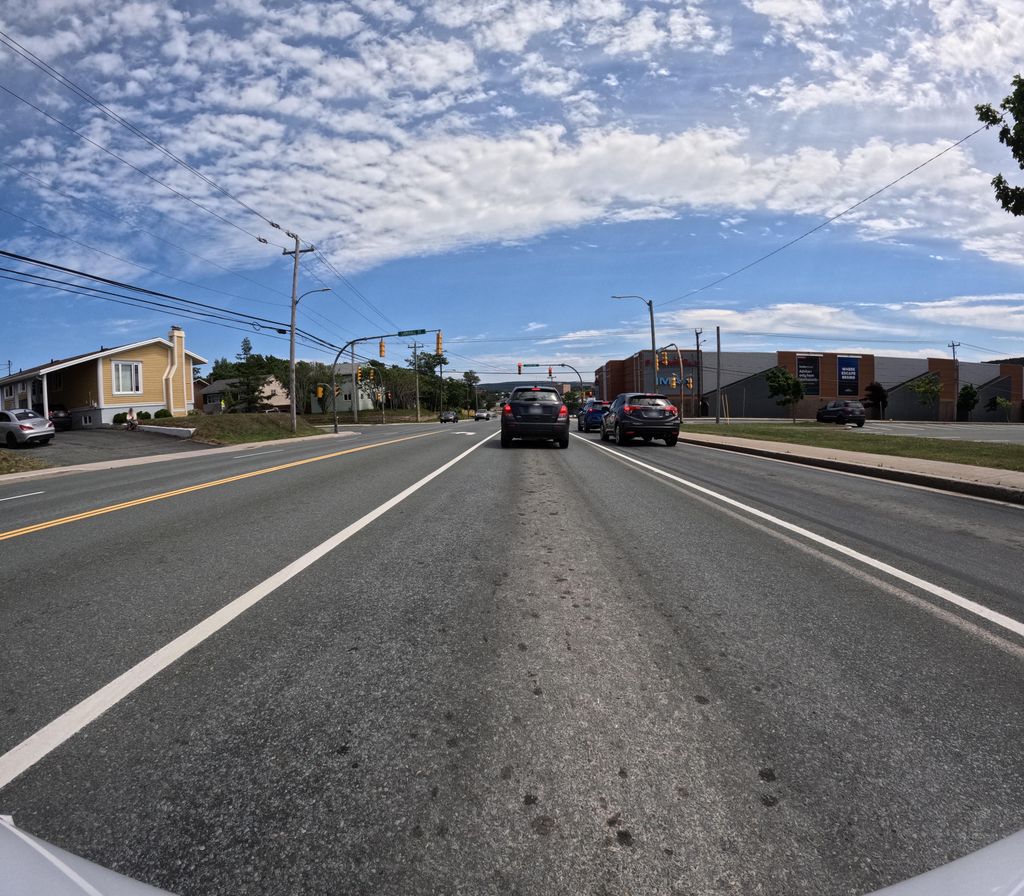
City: st_johns